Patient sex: M
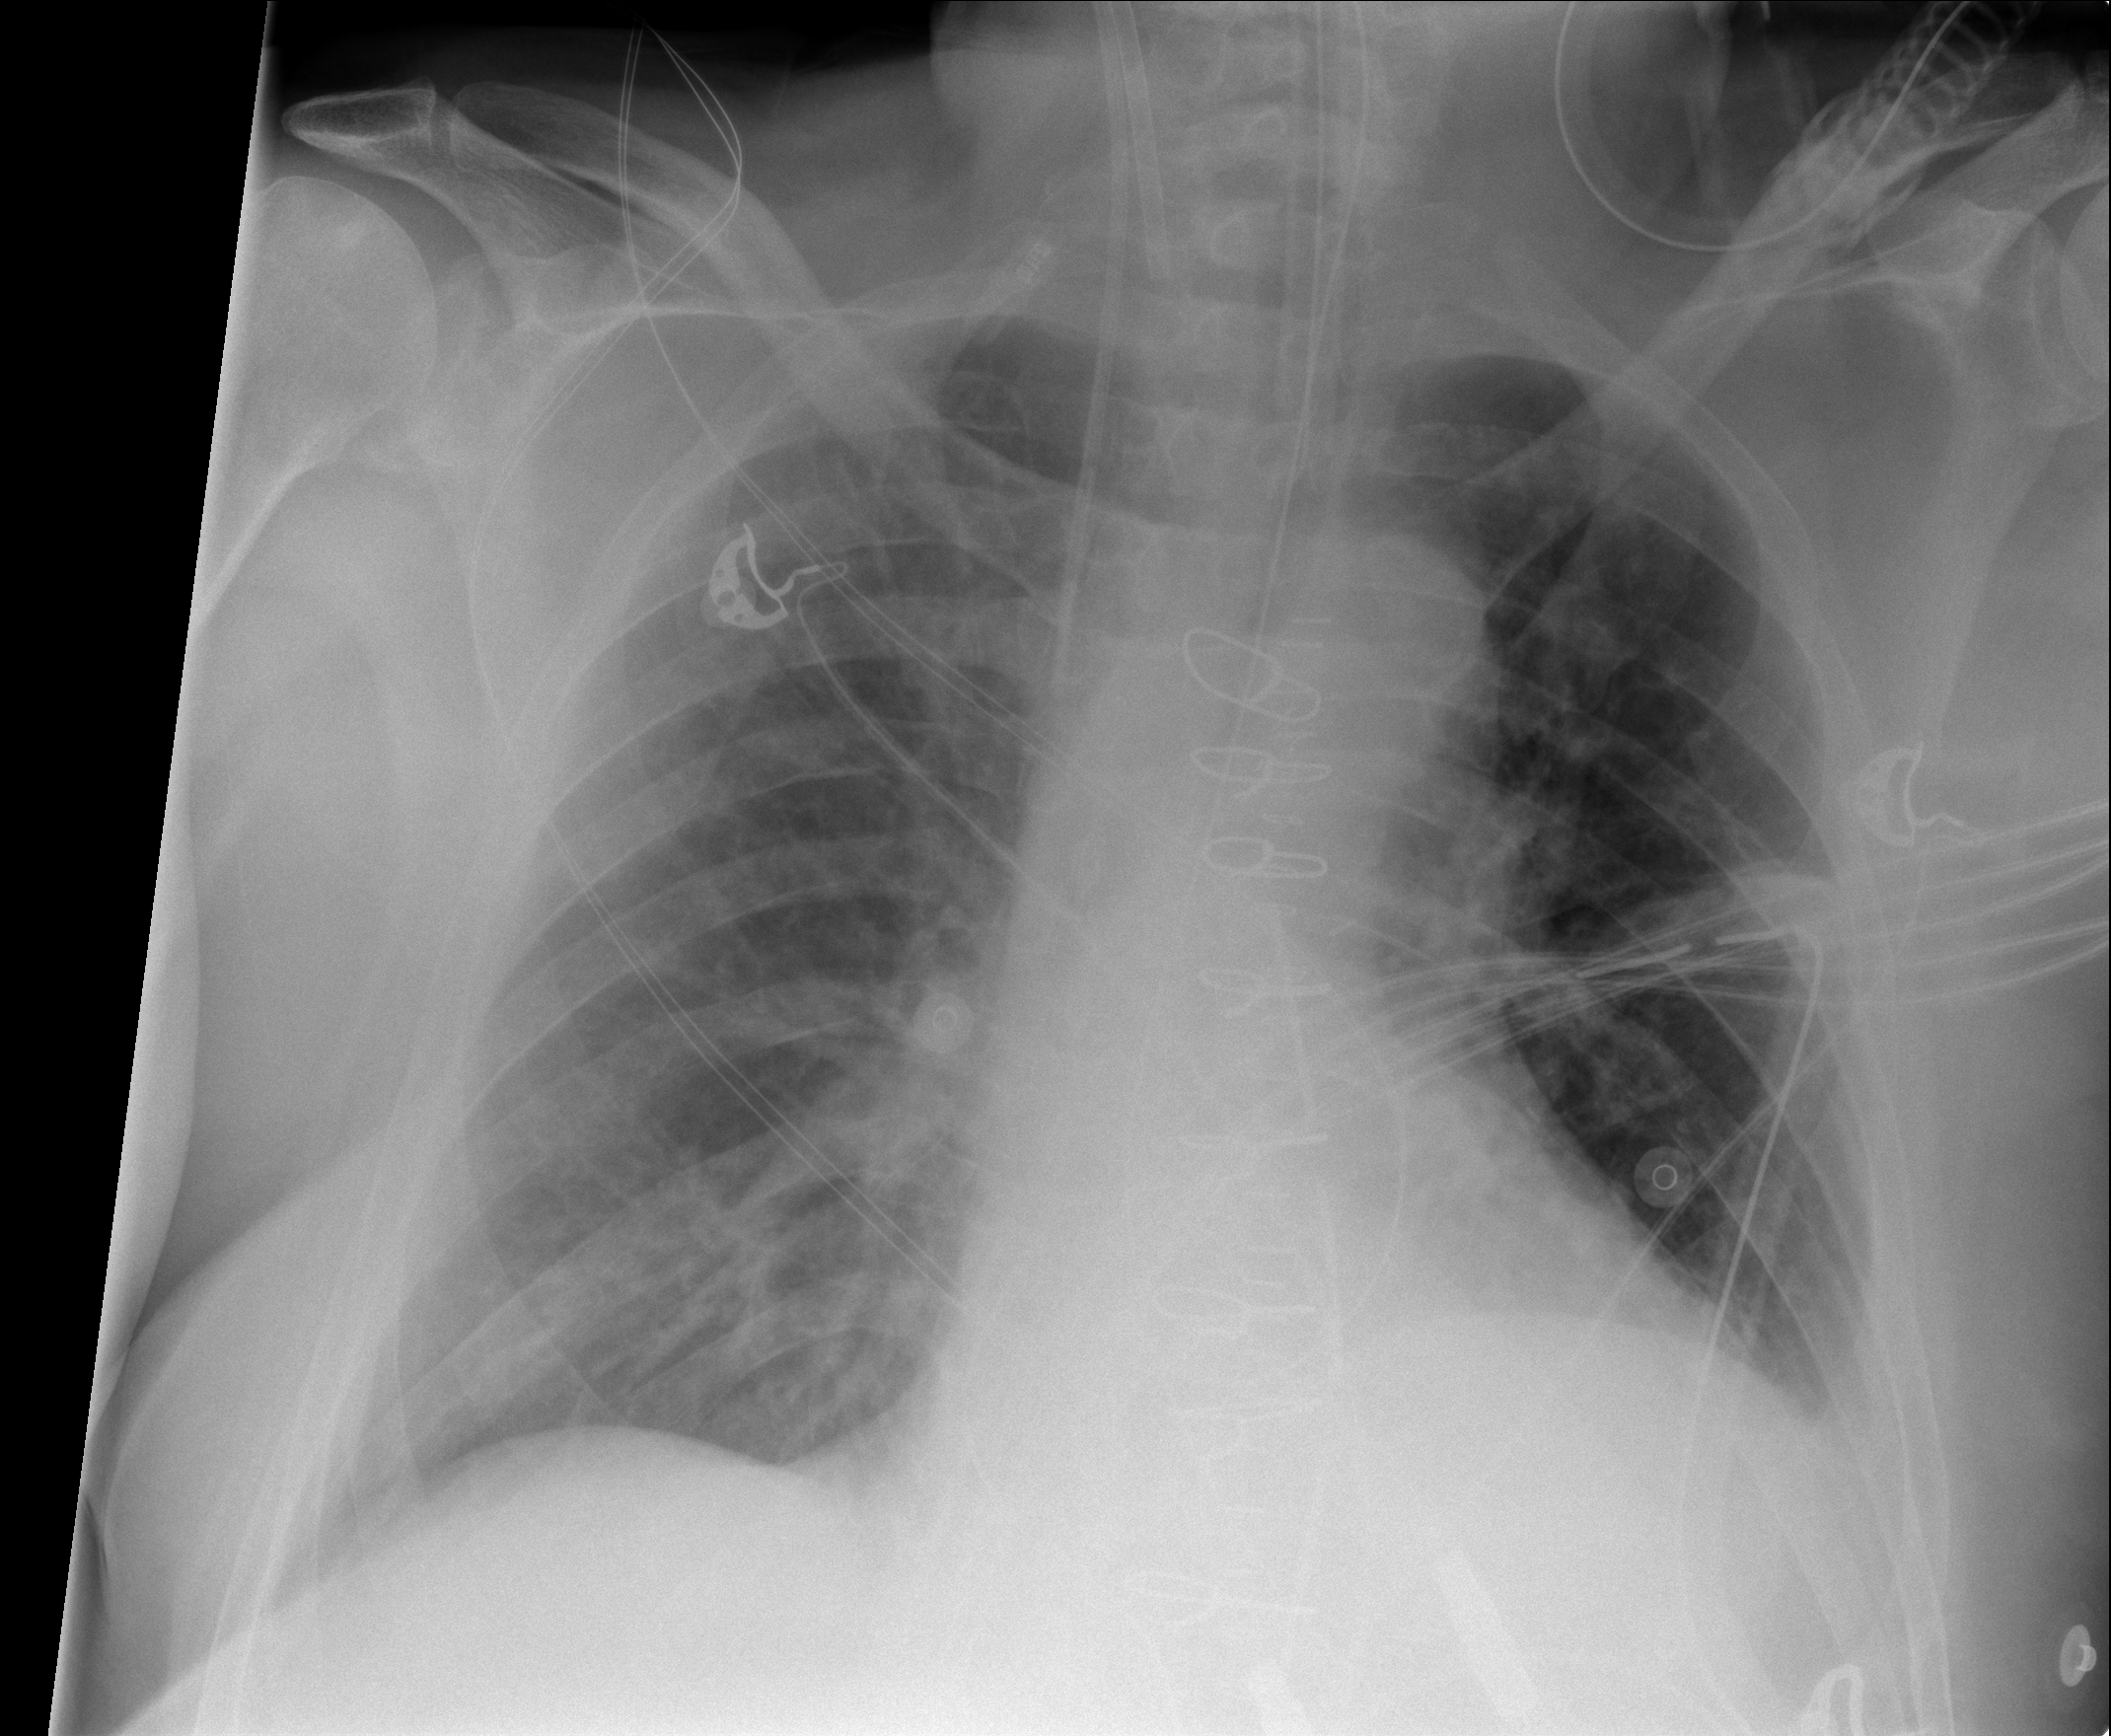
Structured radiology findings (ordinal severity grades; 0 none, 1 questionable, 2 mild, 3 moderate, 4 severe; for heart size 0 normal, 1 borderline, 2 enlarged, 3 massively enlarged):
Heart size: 0
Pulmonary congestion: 2
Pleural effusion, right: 1
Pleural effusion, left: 2
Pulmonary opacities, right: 0
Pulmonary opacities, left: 0
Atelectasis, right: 2
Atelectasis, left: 1